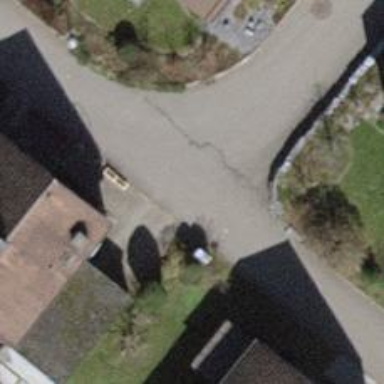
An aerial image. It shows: Residential road with asphalt surface.